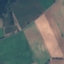
Land use / land cover class: AnnualCrop